Question: I want know what's the meaning of a curve or arc in PDG.
Which are data dependence and which are control dependence and so on.
>
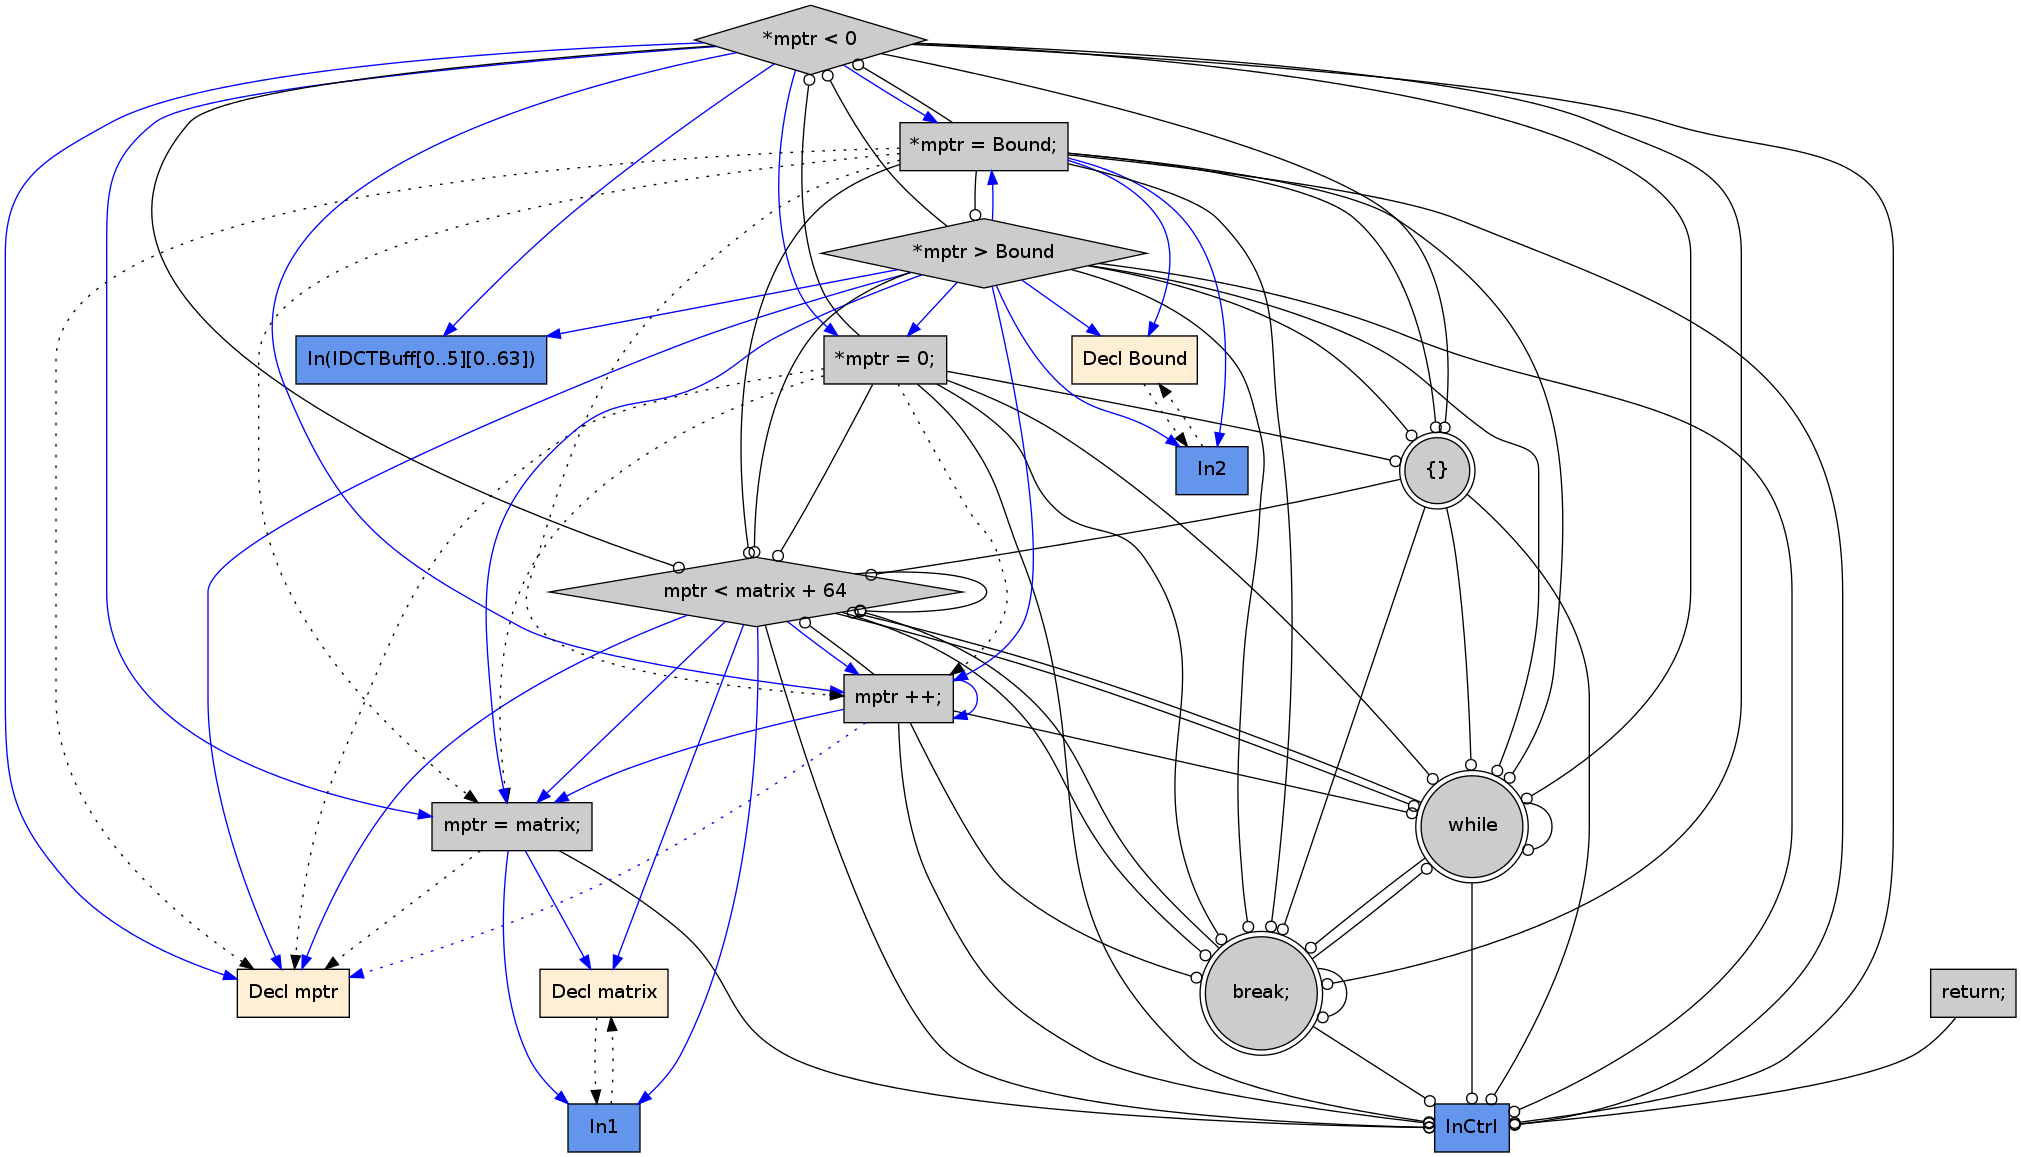
Answer: The color of the edge represent the dependencies : blue for yes, black otherwise.
The shape of the arrow represent the dependencies : circle for yes, normal arrow otherwise. The kind of the line represent the dependencies : dotted for yes, plain otherwise.
Address dependencies are like data dependencies, but for the right part of an assignment. For instance, the statement :
'''
*p = c ? a : b;
'''
has a control dependency on 'c', data dependencies on 'a' and 'b', and address dependencies on '&p' and 'p'.
Well, this is not exactly like this in the real PDG since the statement is decomposed by Frama-C in :
'''
if (c) { *p = a; } else { *p = b; }
'''
But this is the idea.